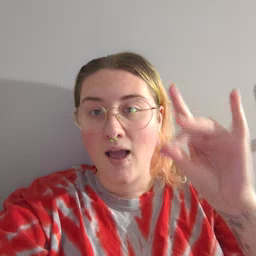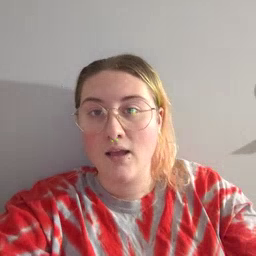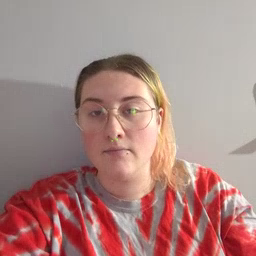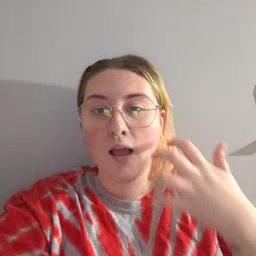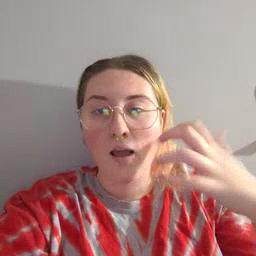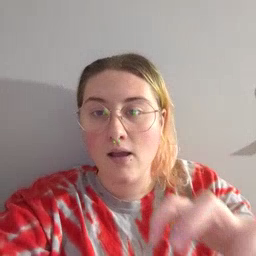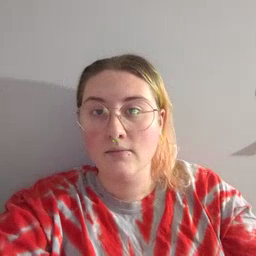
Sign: hot